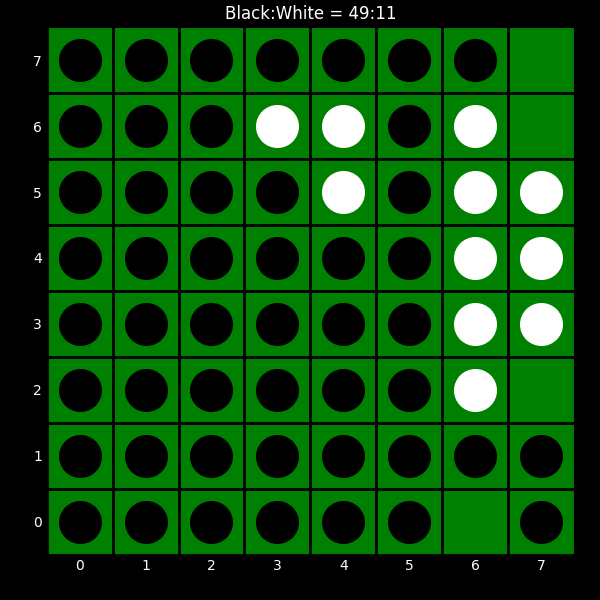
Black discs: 49
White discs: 11